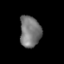
Tissue: lung
Cell type: Myeloid cells
Senescence score: 0.2372
Nuclear area (px): 639
Mean DAPI intensity: 119.313